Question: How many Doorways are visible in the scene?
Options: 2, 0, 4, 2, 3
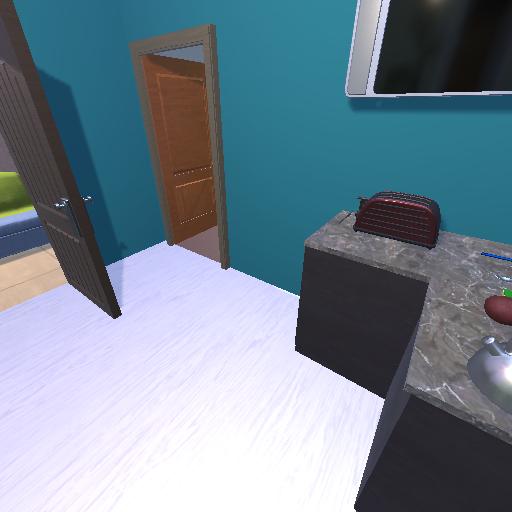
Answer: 2